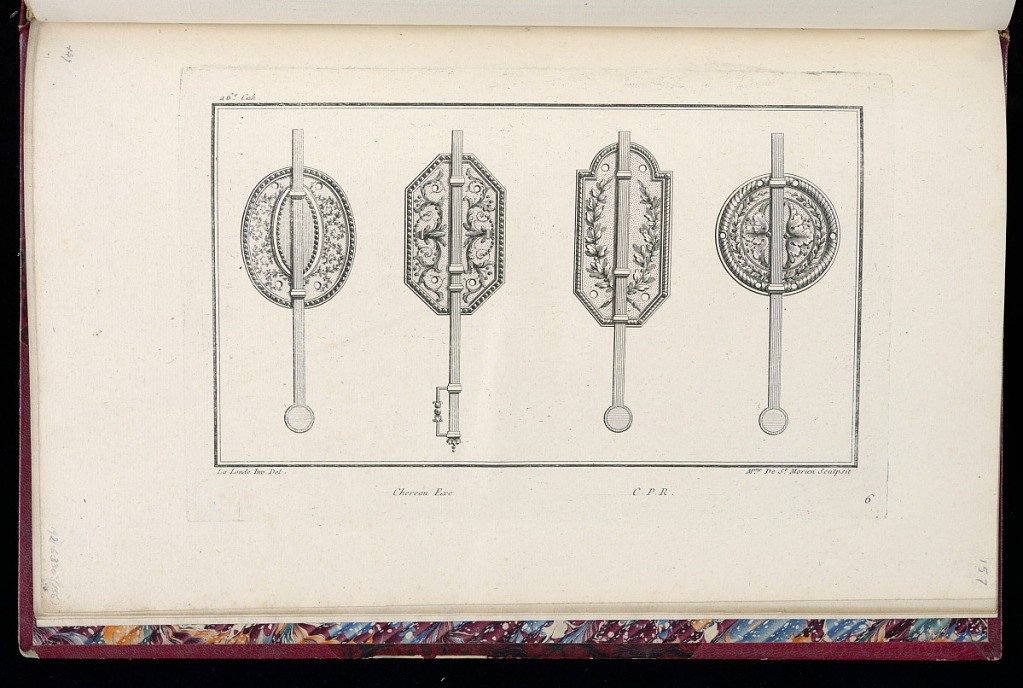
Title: Lock Designs
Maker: Richard de Lalonde, French, active 1780–96
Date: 1775-1784
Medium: Etching on off-white laid paper
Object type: Print
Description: Four bar lock designs with bead course, scrolling leaf, arabesque, laurel branch, and ribbon twist ornamentation. The plate is signed and numbered.